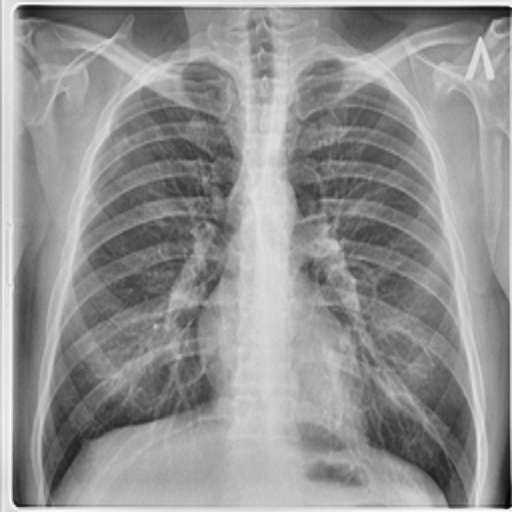
Finding: TUBERCULOSIS